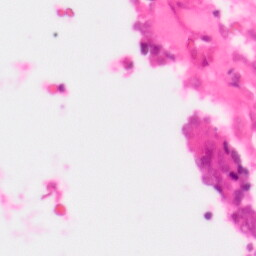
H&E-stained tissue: Colon